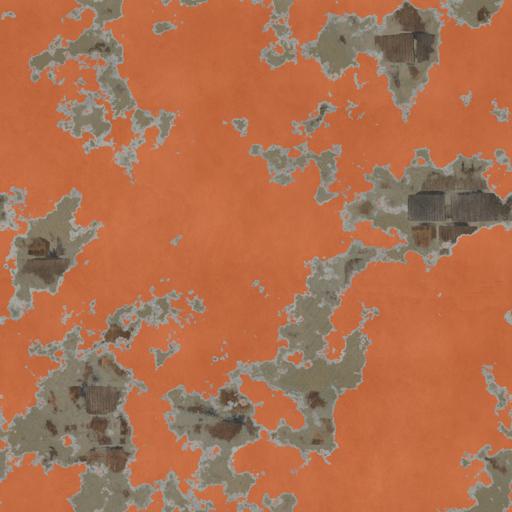
Tags: brick bricks broken old orange paint painted plaster wall